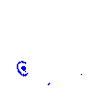
Particle: kaon